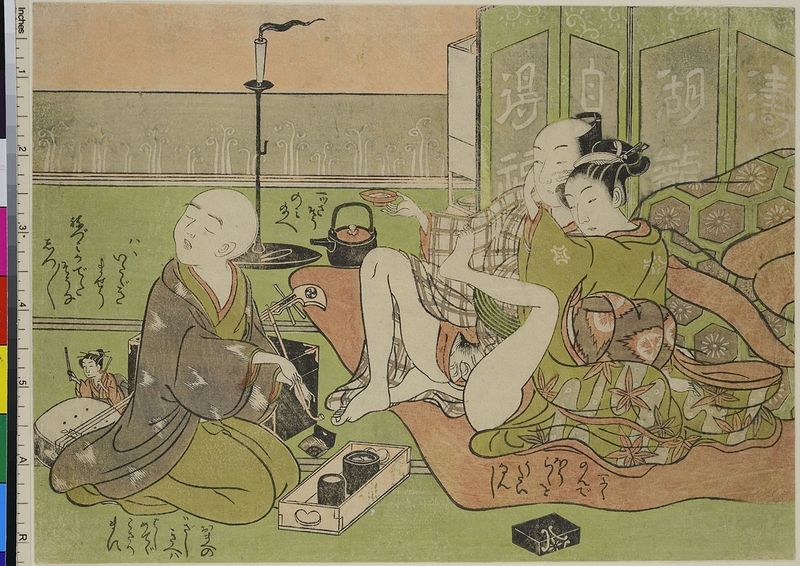
Titel: Unterhaltsames Liebesspiel
Künstler: Isoda Kory&#x16B;sai
Standort: Hamburg
Institution: Museum für Kunst und Gewerbe Hamburg
Schlagwörter: akt, mann, nackt, umhang, gelb, grün, fenster, frau, grau, orange, raum, schwarz, rot, diener, schale, innenraum, decke, paar, gitarre, musik, musiker, kanne, orangen, holzschnitt, schrift, grafik, graphik, kissen, glatze, kerze, paravant, paravent, bett, raumteiler, tee, japanisch, becher, sex, asien, druck, druckgraphik, druckgrafik, pinsel, china, kerzenhalter, teekanne, laute, zeit, musikerin, farbholzschnitt, kandelaber, bet, wandschirm, umschlungen, liebesspiel, teezeremonie, teeschale, grafig, geschlechtsverkehr, edo, teekann, kamasutra, drei personen, saiteninstrumente, fusspflege, koitus, reproduktionen, tabakspfeife, druckerzeugnisse, shamisen, sake, shunga